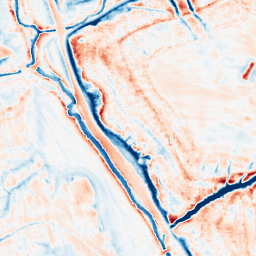
Category: edge_preserving
Decomposition family: anisotropic_diffusion
Decomposition parameters: iterations: 50
kappa: 100
gamma: 0.2
Upsampling method: sinc_blackman
Upsampling parameters: scale: 8
kernel_size: 16
Upsampling scale: 8